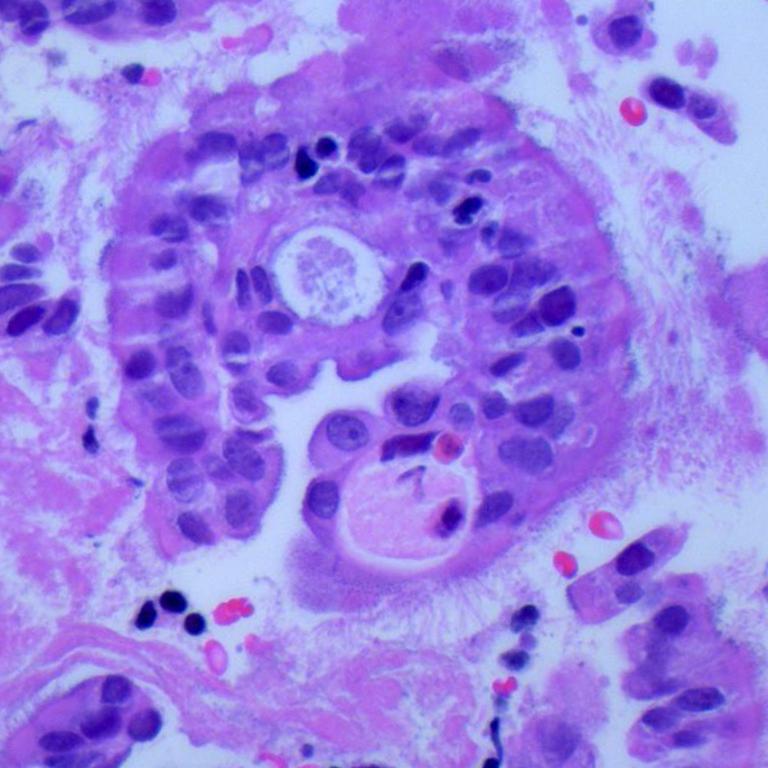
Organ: lung
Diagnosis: adenocarcinomas